Field crop: maize
Growth stage: 2
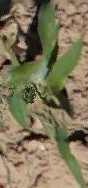
Species: maize